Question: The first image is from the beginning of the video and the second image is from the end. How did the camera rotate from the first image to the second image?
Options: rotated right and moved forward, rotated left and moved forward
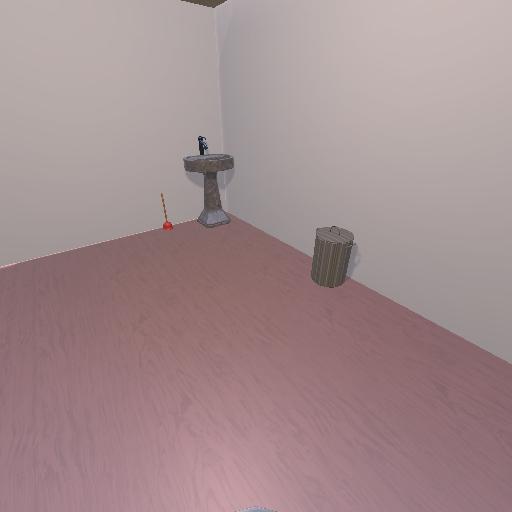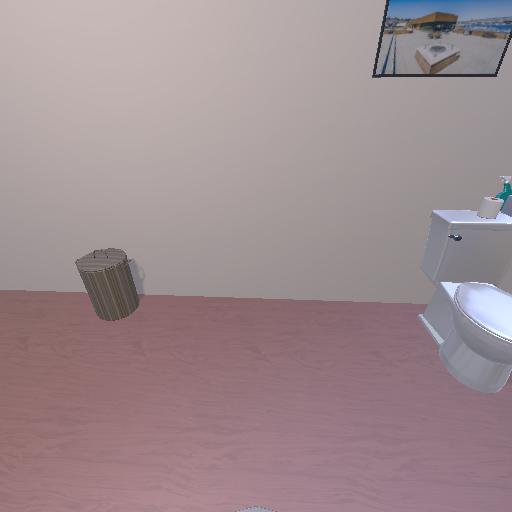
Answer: rotated right and moved forward